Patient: sex M, age 54
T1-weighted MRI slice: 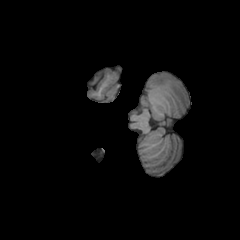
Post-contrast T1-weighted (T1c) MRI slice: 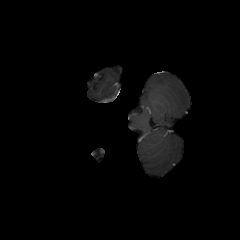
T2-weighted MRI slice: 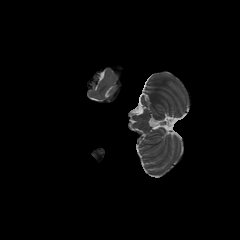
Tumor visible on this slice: no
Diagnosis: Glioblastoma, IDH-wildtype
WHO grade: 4